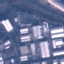
Land use / land cover: Industrial